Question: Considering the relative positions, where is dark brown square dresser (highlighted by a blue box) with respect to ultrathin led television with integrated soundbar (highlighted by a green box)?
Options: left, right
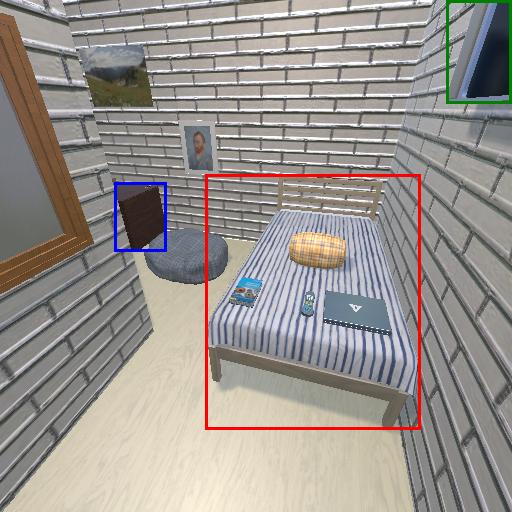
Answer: left